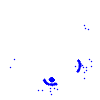
Particle: electron